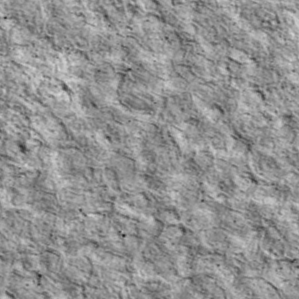
Label: non_frost